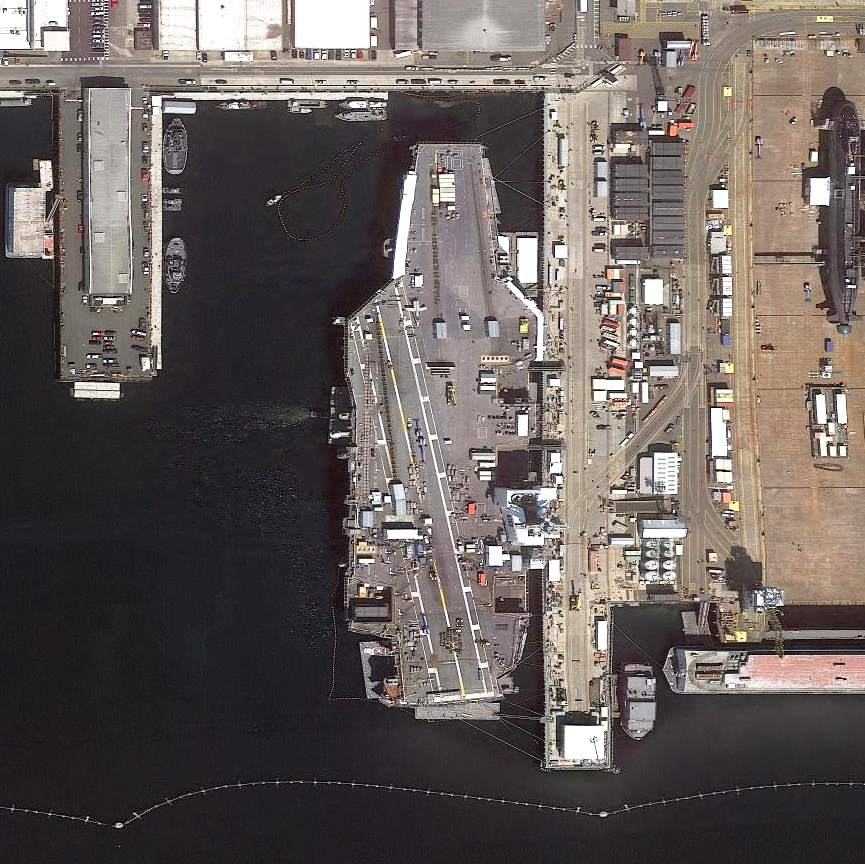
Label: aircraft_carrier